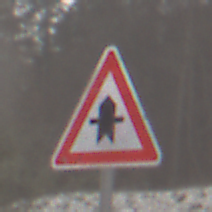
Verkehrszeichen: Vorfahrt
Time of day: Midday
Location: Outdoor (Nature)
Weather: Overcast
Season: Winter
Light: Natural